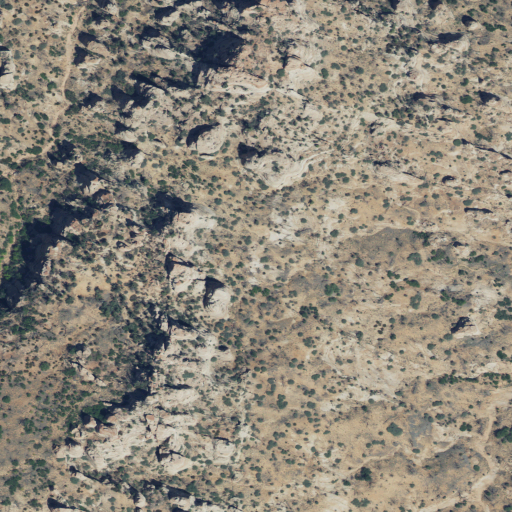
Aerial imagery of mountain in Utah named Cougar Mountain containing shrub and evergreen forest